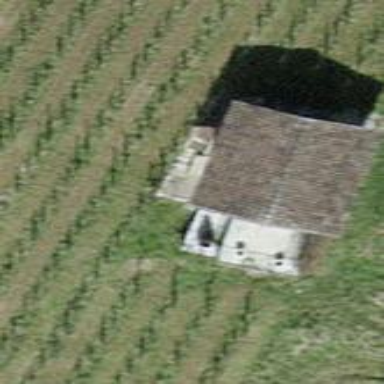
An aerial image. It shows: Hut.